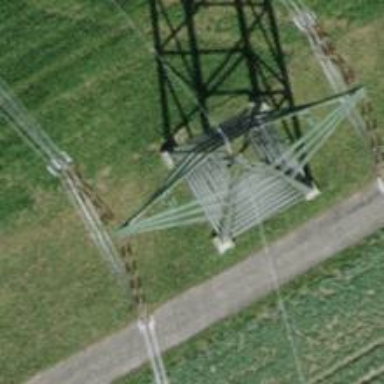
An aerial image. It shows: Power line is depicted.